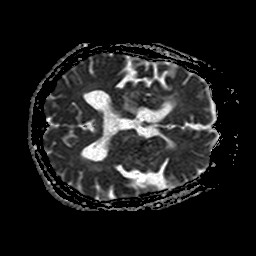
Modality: ADC
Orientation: axial
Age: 56
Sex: female
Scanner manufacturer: philips
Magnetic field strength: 1.5 T
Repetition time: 3.545 s
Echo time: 0.09411 s